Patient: sex M, age 47
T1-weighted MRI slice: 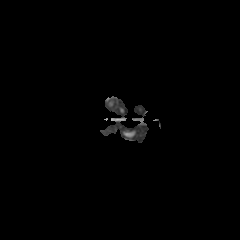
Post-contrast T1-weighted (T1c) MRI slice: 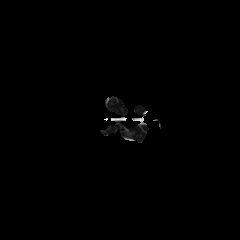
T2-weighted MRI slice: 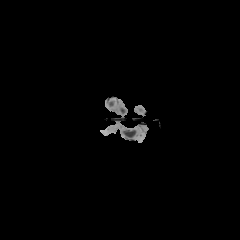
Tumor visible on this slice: no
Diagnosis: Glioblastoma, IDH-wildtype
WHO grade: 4